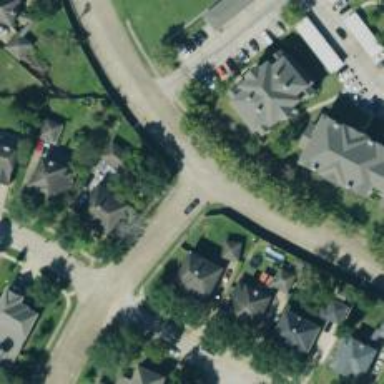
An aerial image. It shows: Road with stop sign.